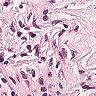
Metastatic tissue present: yes